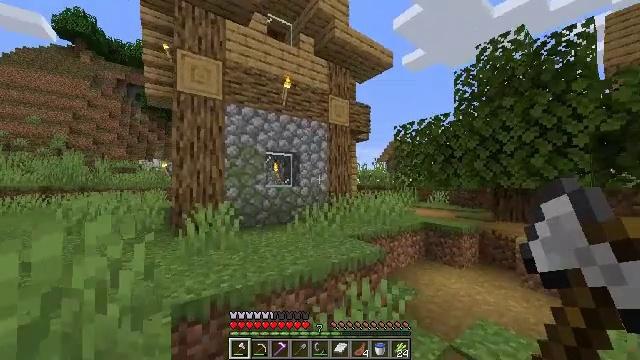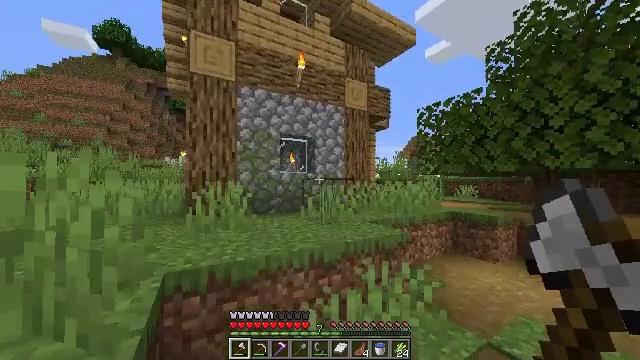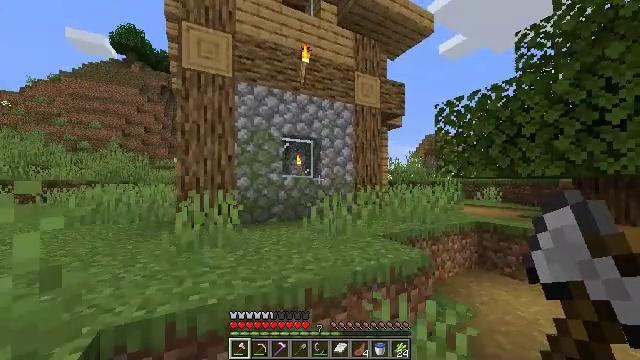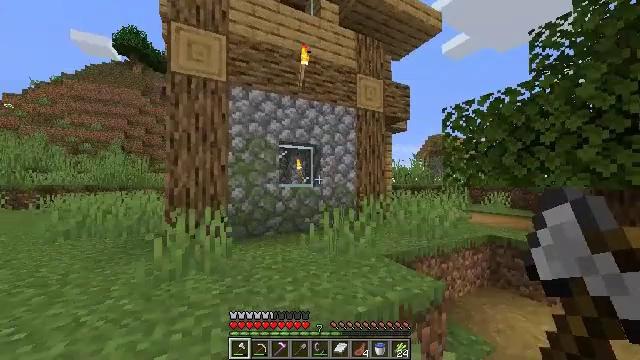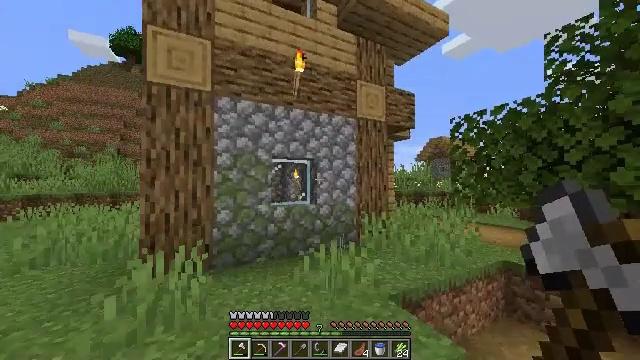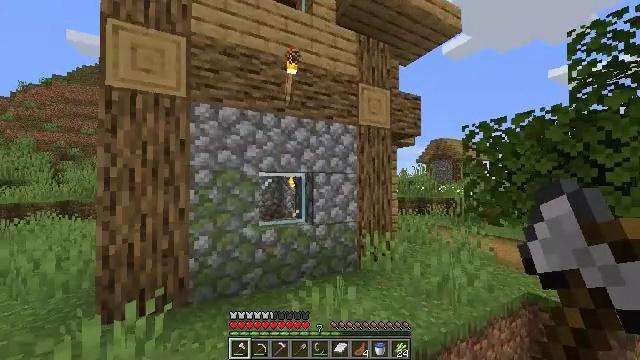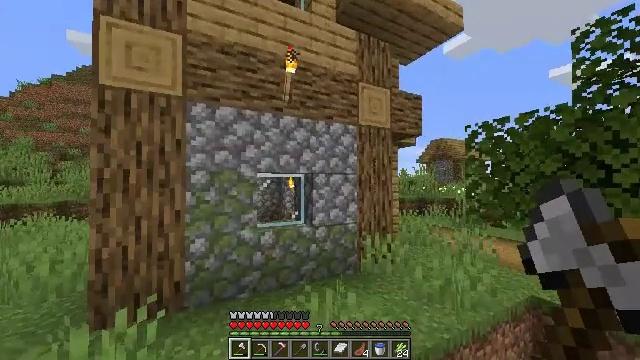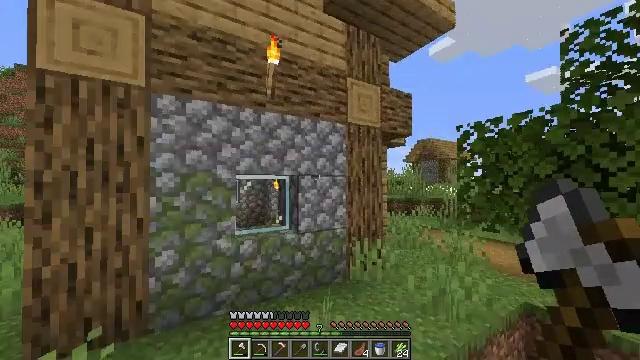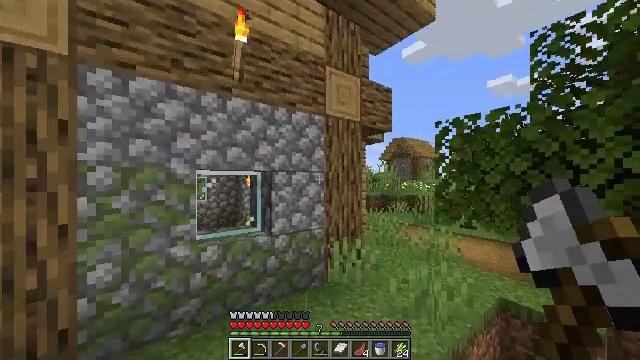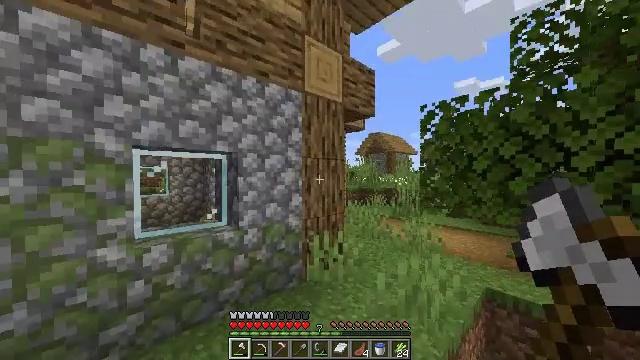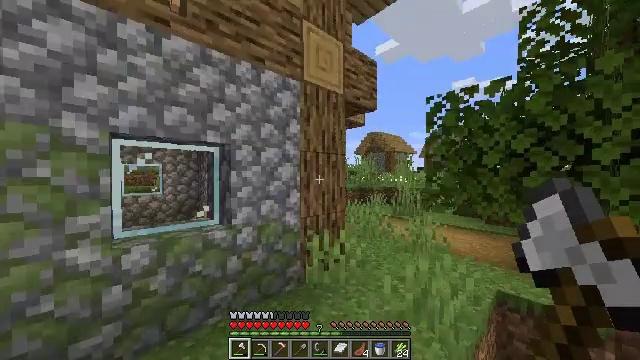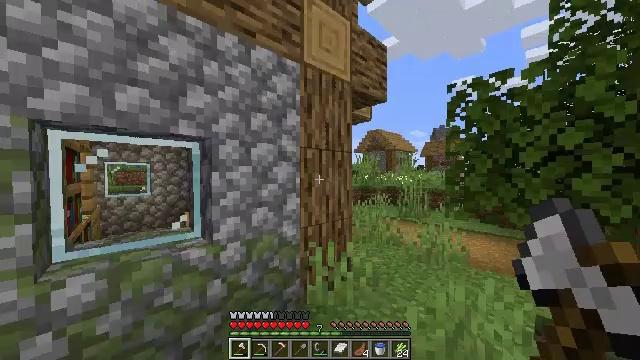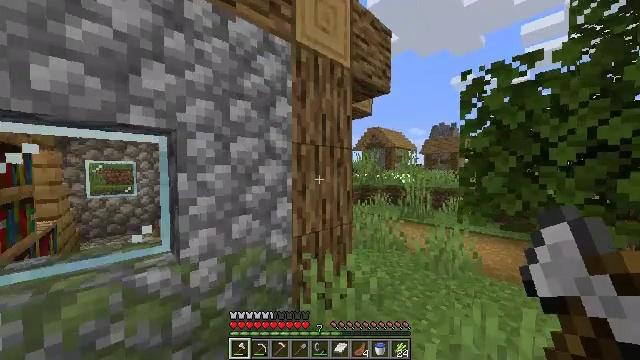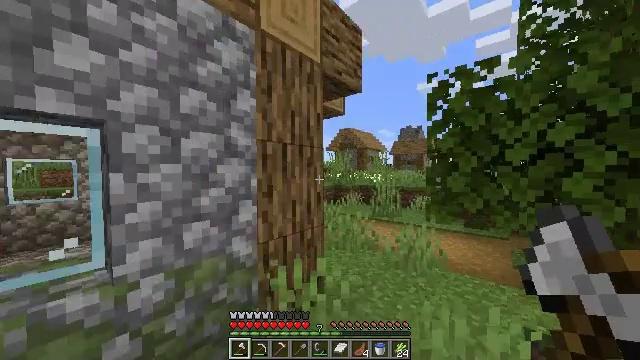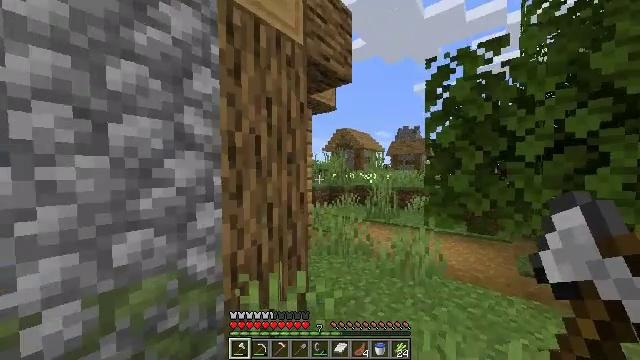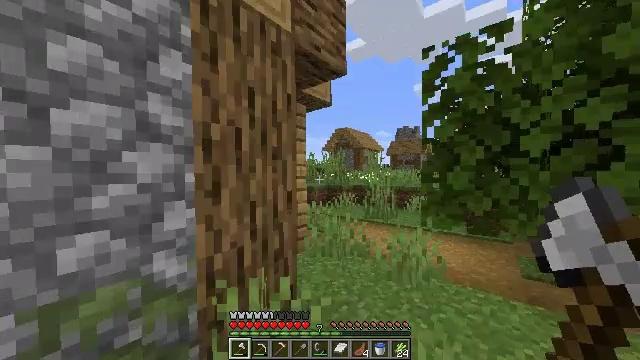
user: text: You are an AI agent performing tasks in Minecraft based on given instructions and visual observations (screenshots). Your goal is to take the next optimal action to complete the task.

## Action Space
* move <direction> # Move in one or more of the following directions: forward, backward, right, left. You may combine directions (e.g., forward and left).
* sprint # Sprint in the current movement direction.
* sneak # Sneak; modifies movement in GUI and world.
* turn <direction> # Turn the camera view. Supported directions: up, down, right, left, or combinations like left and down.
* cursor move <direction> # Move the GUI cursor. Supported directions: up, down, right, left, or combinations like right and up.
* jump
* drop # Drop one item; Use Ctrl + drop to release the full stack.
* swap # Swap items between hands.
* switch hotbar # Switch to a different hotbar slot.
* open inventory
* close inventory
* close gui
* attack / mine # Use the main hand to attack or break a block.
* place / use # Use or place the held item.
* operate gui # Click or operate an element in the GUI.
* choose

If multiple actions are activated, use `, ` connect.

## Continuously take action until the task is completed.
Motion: motion action
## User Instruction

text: Reclaim bookshelf materials.
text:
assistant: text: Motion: move forward, sprint, turn left, jump
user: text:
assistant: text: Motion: move forward, sprint, turn left, jump
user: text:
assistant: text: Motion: move forward, sprint, jump
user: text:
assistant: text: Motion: move forward, sprint, jump
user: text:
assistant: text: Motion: move forward, sprint, jump
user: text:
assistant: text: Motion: move forward, sprint, jump
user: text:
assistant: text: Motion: move forward, sprint, turn right, jump
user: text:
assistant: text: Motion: move forward, sprint, turn right
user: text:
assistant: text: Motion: move forward, sprint, turn right and down
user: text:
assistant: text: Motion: move forward, sprint
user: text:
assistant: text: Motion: move forward, sprint
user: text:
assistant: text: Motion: move forward and move right, sprint
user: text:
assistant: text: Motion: move forward and move right, sprint, turn right
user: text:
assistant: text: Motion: move forward and move right, sprint
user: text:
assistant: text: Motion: move forward and move right, sprint
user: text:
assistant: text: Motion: move forward and move right, sprint
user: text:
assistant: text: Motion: move forward, sprint, turn left and down
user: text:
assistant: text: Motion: move forward, sprint, turn left and down
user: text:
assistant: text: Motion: move forward, sprint, turn left and down
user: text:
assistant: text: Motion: move forward, sprint, turn left and down
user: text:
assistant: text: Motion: move forward and move right, sprint, turn left and down
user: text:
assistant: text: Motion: move forward and move right, sprint, turn left
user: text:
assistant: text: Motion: move forward and move right, sprint, turn left and down
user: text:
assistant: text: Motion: move forward and move right, sprint, turn left
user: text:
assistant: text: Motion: move forward and move right, sprint, turn left
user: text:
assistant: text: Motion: move forward and move right, sprint, turn left
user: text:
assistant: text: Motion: move forward and move right, sprint, turn left
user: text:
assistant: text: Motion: move forward and move right, sprint
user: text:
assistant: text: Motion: move forward and move right, sprint
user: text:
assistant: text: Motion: move forward and move right, sprint, turn left